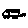
Label: car